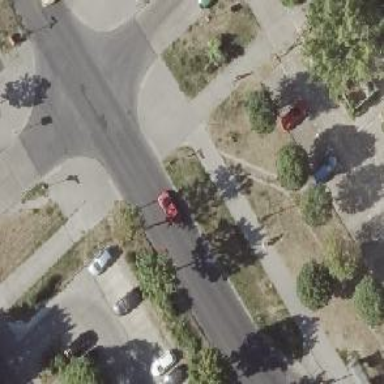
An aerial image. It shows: Unmarked crossing on the road.